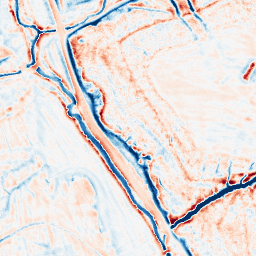
Category: edge_preserving
Decomposition family: bilateral
Decomposition parameters: d: 15
sigma_color: 100
sigma_space: 75
Upsampling method: regularized
Upsampling parameters: scale: 4
lambda_reg: 0.01
Upsampling scale: 4